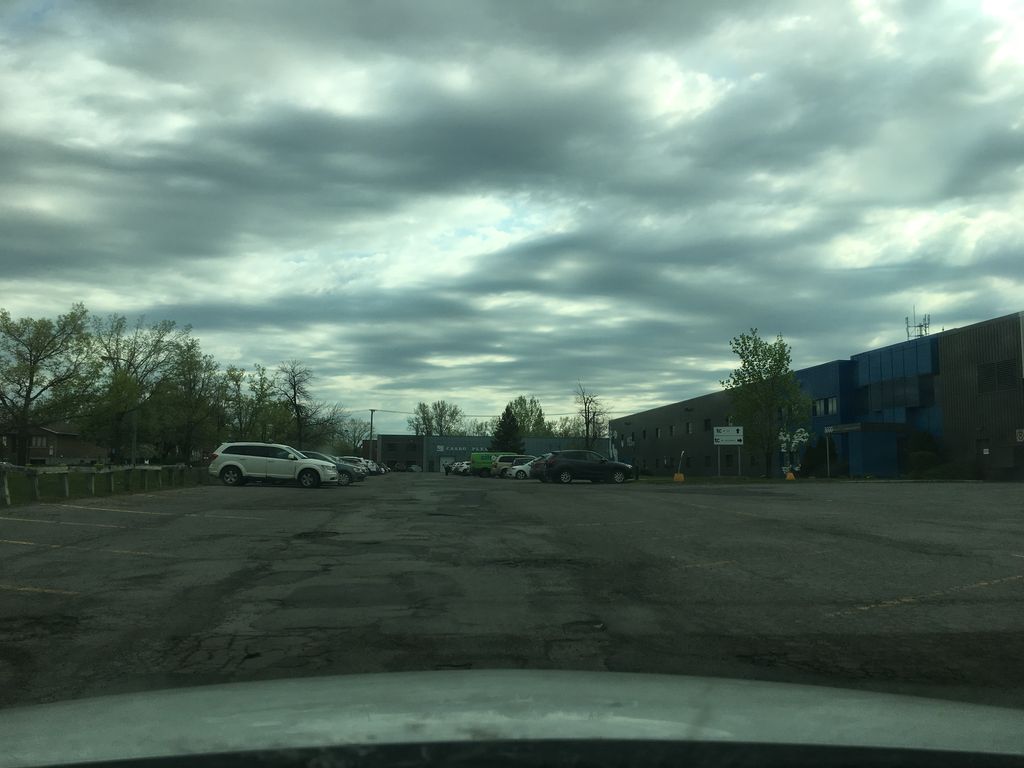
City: montreal